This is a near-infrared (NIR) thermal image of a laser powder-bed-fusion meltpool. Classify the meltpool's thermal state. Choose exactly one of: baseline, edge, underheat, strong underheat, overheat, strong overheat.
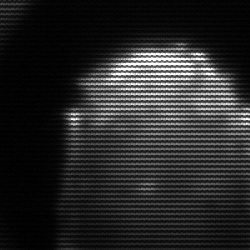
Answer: edge